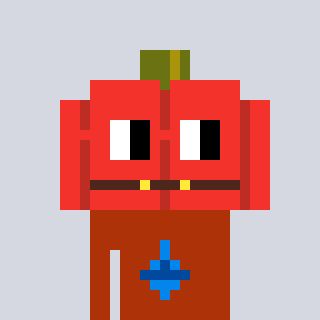
a pixel art character with square red glasses, a pumpkin-shaped head and a hotbrown-colored body on a cool background